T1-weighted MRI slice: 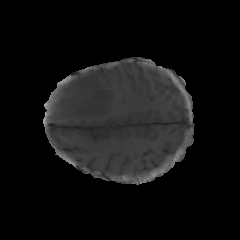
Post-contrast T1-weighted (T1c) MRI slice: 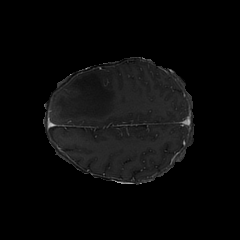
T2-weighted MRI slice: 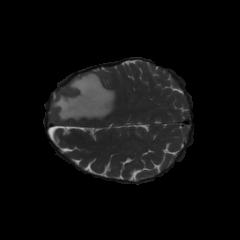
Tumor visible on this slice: yes